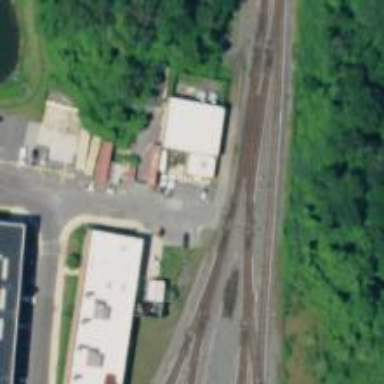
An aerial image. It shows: Electrified rail service yard.